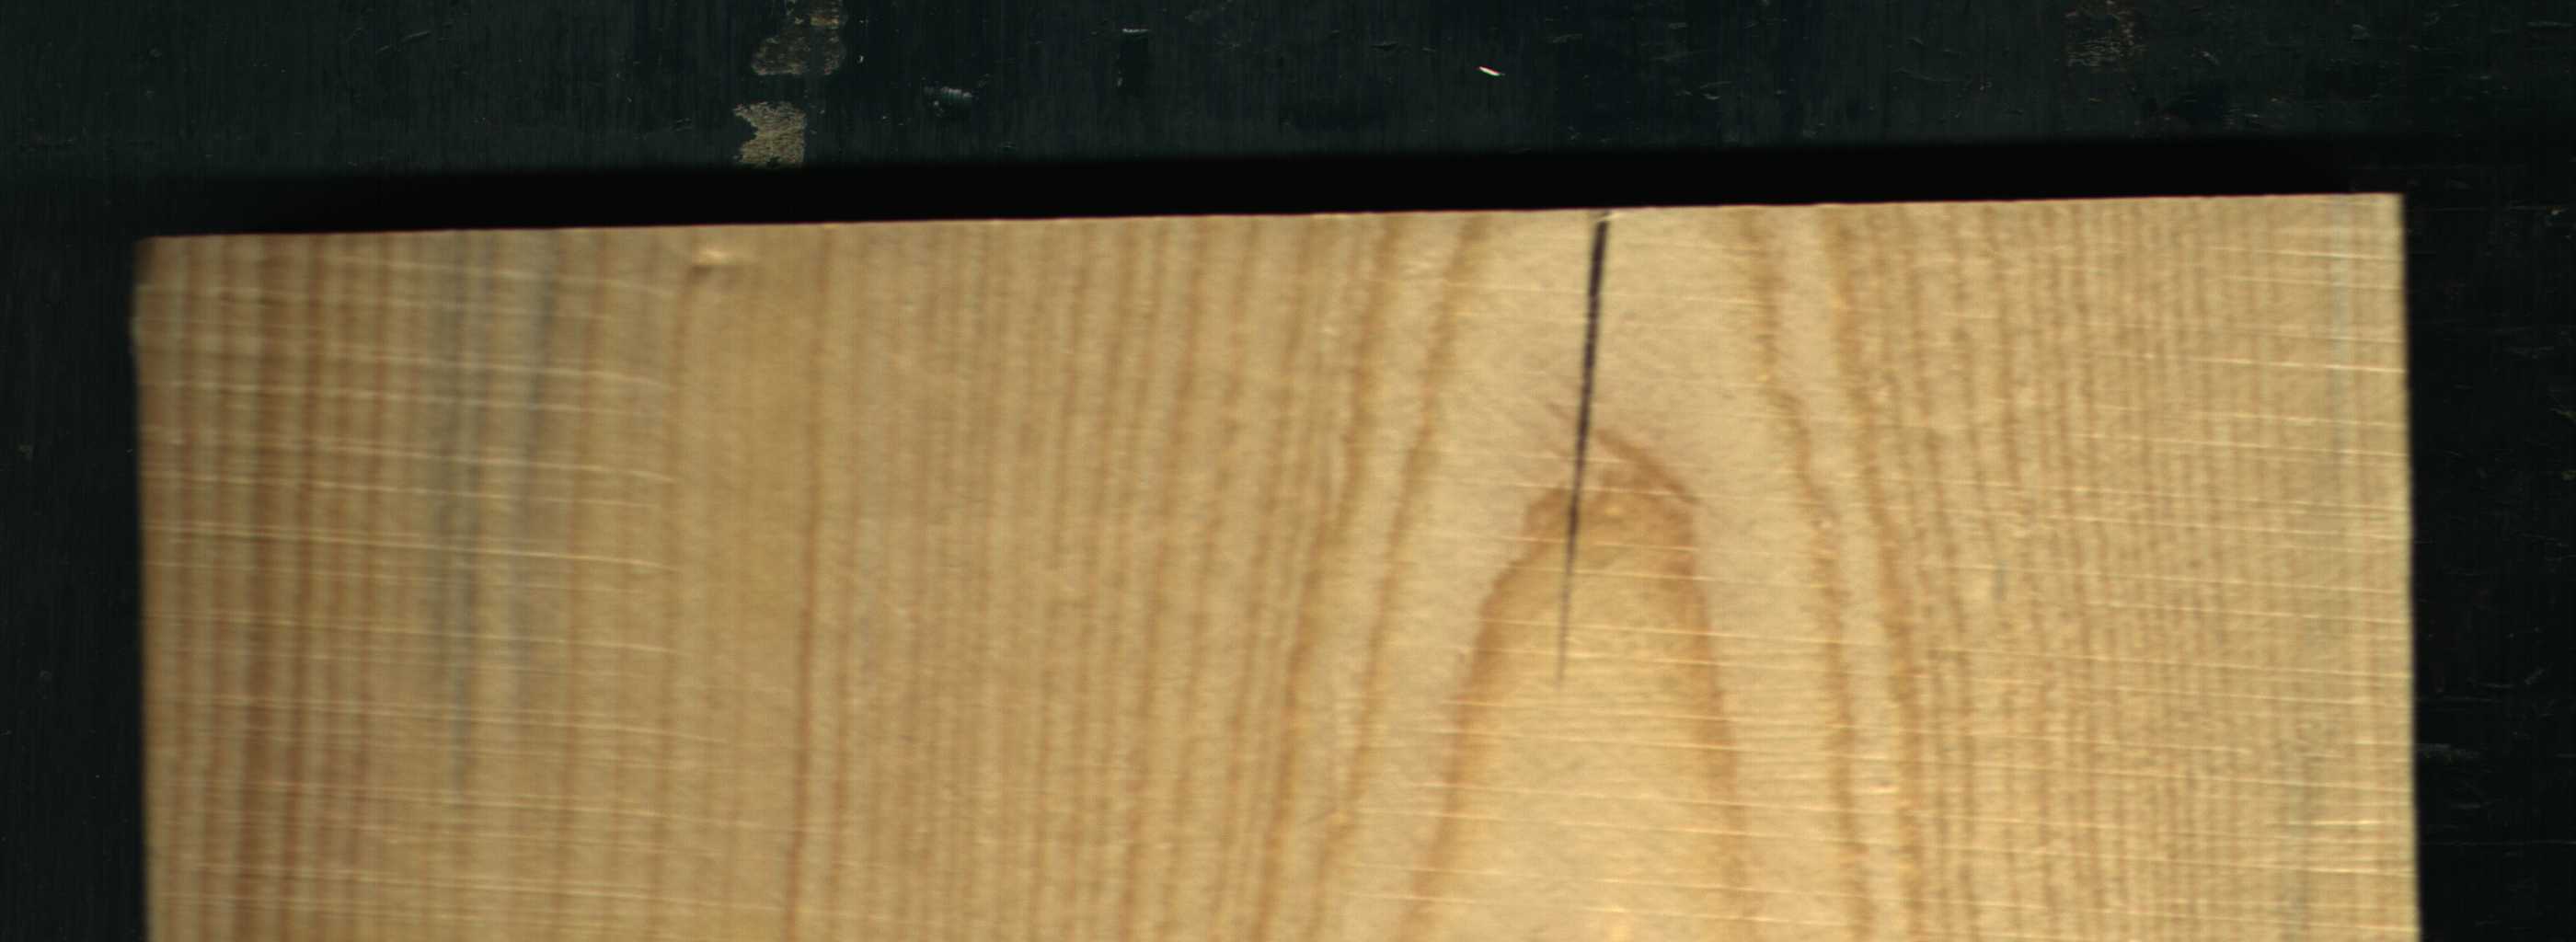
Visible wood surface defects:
Crack